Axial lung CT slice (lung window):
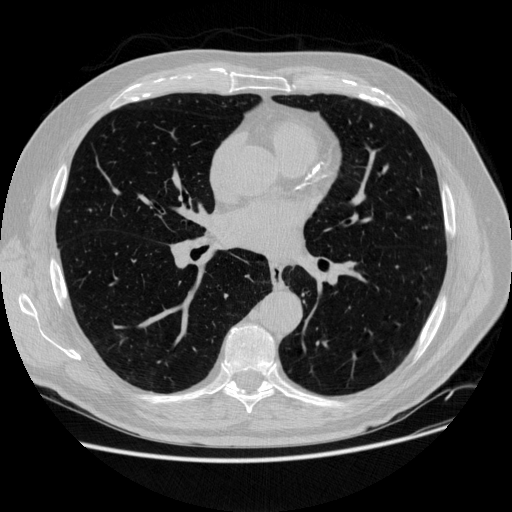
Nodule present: no